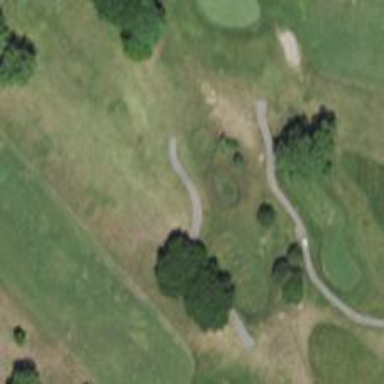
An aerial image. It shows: Golf cartpath that is also road path.